Question: I'm building an iOS app and every time I use a scroll view and put other views and controls inside of it this happens:

How do I prevent this from happening? I tried putting the scroll view in a UIView and putting a UIView inside a scroll view and putting other controls inside of the nested views but the same thing still happens. Any ideas on how to fix this?
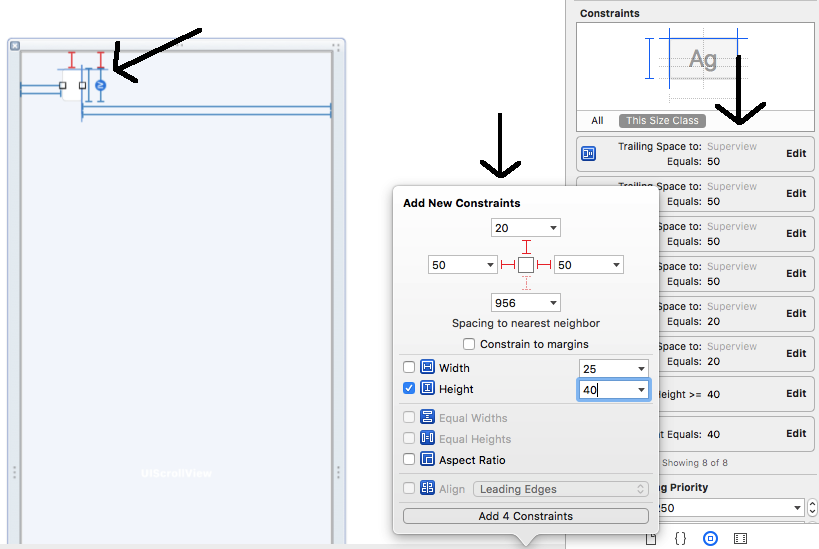
Answer: Instead of using constraints use the autoresizing feature. The controls resize depending on the way they were placed on screen and what the settings on the Autoresizing is.
<URL>